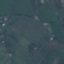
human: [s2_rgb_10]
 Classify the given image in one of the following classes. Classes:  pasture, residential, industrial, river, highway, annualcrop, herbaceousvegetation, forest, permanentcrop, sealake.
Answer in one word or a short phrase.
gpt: Pasture